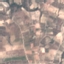
Land use / land cover class: PermanentCrop